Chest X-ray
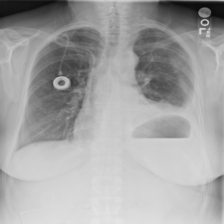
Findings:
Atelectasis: negative
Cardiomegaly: negative
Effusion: negative
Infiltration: negative
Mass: negative
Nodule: negative
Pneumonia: negative
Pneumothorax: negative
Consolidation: negative
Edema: negative
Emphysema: negative
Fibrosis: negative
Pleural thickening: negative
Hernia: negative